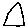
Label: triangle